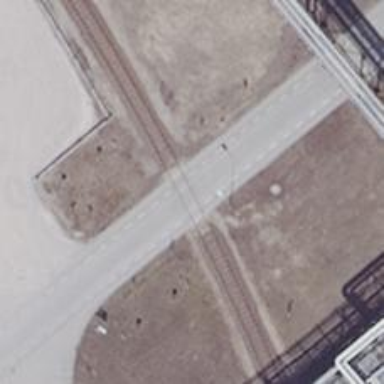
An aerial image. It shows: Level crossing along the railway.